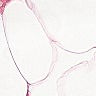
Metastatic tissue present: no